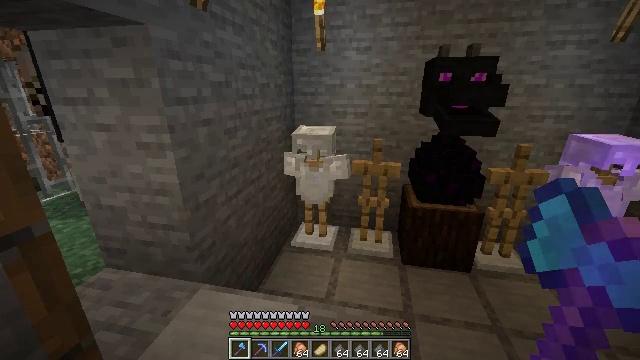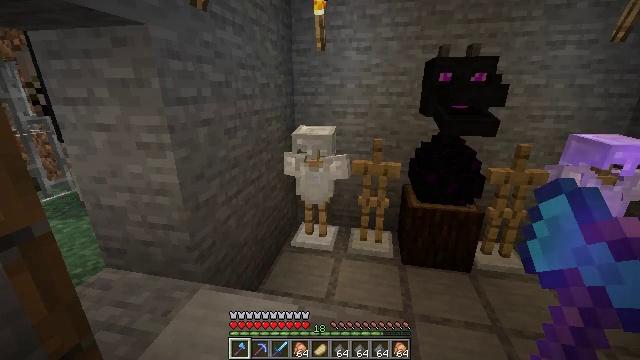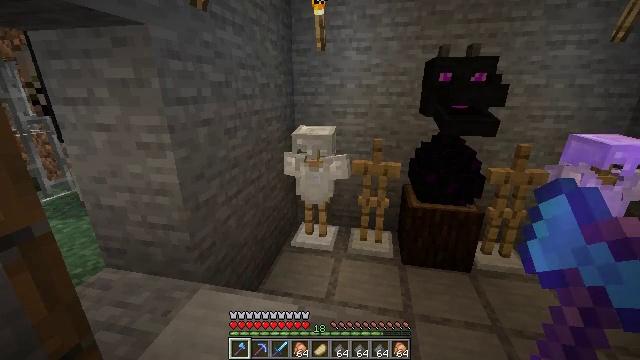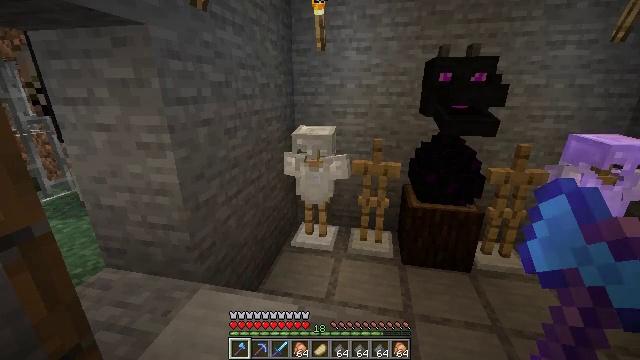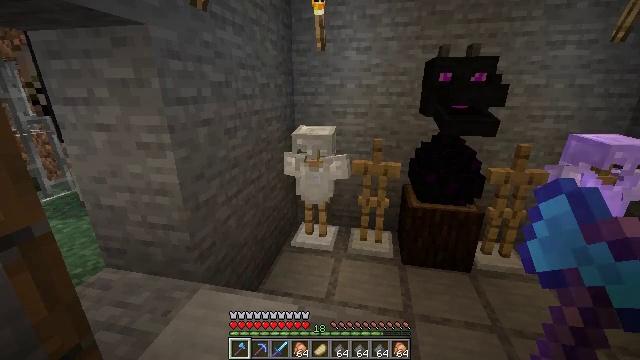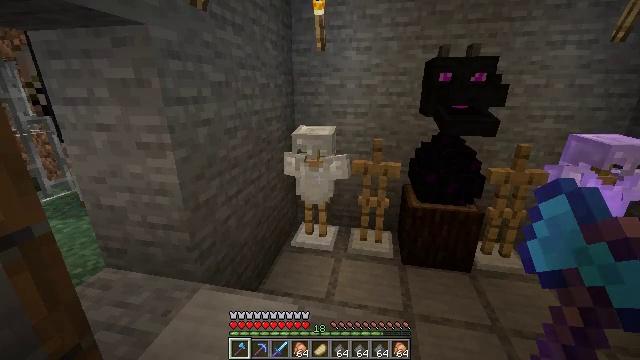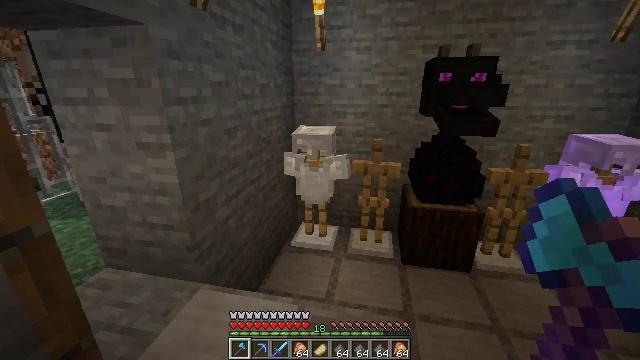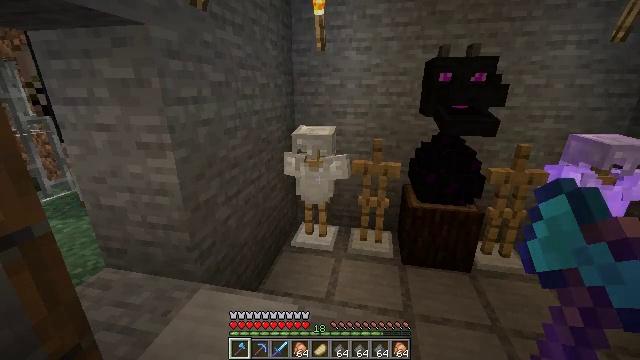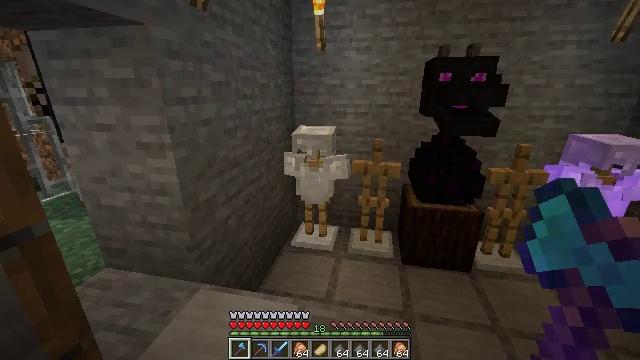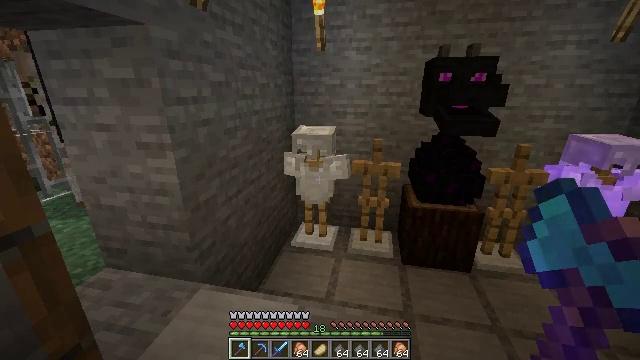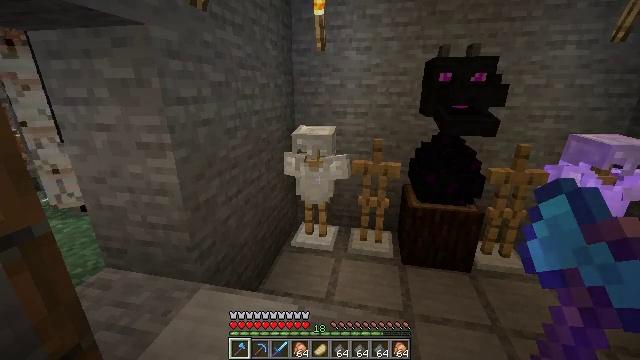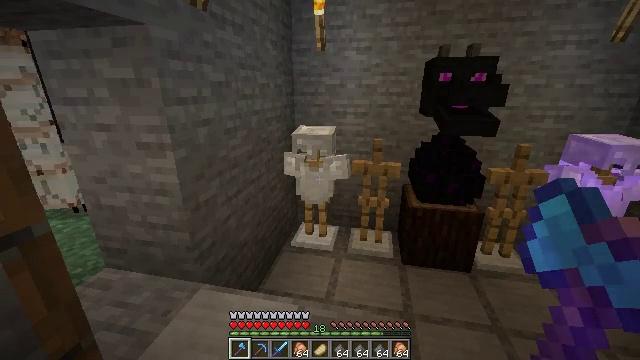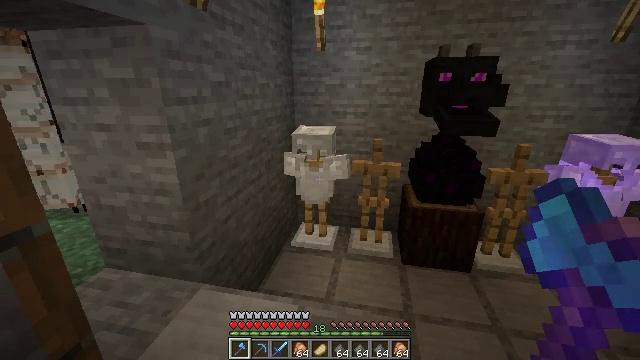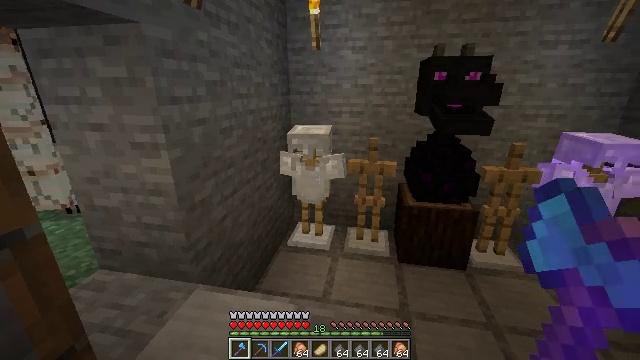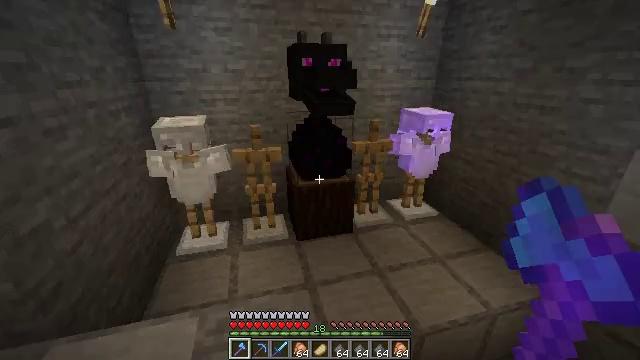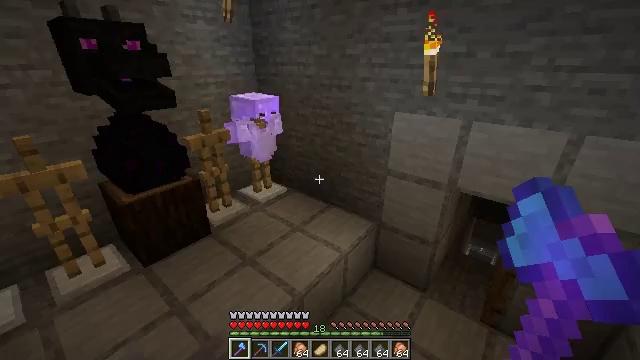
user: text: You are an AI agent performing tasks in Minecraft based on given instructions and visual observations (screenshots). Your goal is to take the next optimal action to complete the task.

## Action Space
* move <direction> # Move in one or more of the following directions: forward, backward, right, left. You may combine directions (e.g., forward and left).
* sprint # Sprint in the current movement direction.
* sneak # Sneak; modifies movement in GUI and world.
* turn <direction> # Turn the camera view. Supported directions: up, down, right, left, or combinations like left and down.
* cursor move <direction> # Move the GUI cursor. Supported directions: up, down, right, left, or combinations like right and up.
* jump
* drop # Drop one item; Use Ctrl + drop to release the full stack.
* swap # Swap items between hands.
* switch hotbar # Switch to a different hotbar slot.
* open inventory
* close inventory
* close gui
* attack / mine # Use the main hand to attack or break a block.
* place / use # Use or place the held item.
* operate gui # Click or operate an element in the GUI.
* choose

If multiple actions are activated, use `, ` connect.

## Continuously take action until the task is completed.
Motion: motion action
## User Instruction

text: Collect the shulker box to move it.
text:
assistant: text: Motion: no_op
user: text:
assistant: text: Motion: no_op
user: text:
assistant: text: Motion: no_op
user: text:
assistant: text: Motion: no_op
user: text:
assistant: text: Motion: no_op
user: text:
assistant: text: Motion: no_op
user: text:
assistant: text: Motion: no_op
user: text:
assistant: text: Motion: no_op
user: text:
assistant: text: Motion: no_op
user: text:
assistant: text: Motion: no_op
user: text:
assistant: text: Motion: no_op
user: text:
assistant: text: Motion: no_op
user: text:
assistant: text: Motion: no_op
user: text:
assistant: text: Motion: turn right and down
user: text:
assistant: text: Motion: turn right and down
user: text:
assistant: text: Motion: turn right and down
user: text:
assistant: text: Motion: turn right
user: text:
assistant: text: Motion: turn right
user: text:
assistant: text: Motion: turn right and up
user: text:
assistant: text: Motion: turn right
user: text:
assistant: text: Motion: no_op
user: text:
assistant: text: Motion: no_op
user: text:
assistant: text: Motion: no_op
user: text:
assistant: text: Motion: no_op
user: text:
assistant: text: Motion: no_op
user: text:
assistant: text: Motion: no_op
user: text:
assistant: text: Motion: no_op
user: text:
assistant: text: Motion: no_op
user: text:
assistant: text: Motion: no_op
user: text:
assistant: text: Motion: no_op